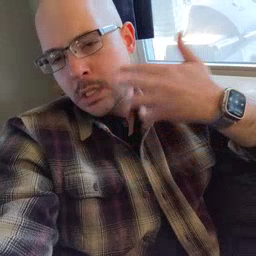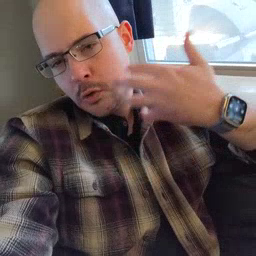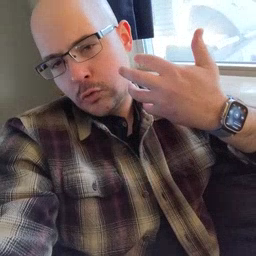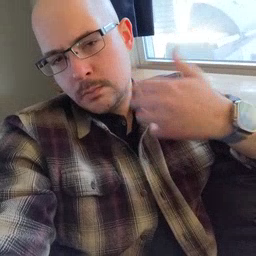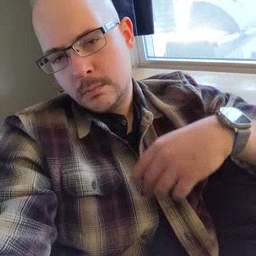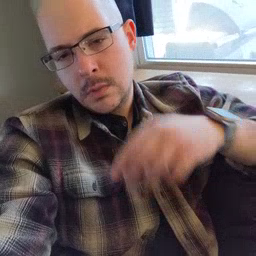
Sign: tiger